Aerial crown-view tile of a tropical tree (Barro Colorado Island, Panama), acquired 20241014:
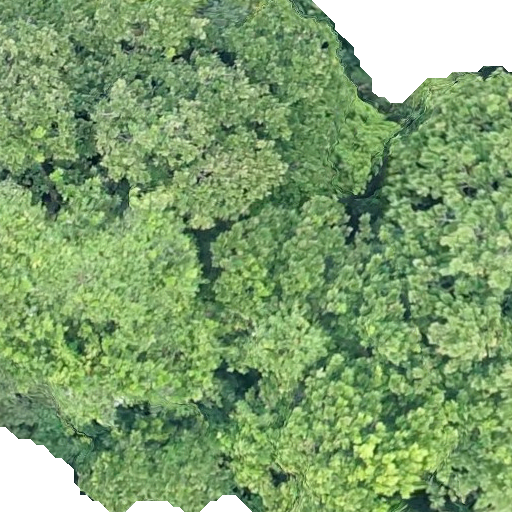
Species: Anacardium excelsum
GBIF accepted scientific name: Anacardium excelsum
Crown area: 518.971 m²